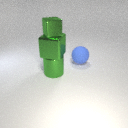
large green metal cube below small green metal cube